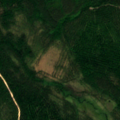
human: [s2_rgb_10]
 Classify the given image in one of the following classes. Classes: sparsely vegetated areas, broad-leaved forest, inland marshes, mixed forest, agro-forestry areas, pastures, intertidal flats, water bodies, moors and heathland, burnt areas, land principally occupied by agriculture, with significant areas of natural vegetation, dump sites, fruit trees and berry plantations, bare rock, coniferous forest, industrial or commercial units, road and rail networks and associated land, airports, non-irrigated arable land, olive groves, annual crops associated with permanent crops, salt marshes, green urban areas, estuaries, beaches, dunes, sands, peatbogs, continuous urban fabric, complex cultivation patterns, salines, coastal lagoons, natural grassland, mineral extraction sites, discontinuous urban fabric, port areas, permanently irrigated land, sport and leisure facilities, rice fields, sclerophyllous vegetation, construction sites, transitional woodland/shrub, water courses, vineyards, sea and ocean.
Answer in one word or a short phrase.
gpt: coniferous forest, mixed forest, transitional woodland/shrub